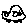
Label: car